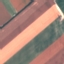
Land use / land cover class: AnnualCrop